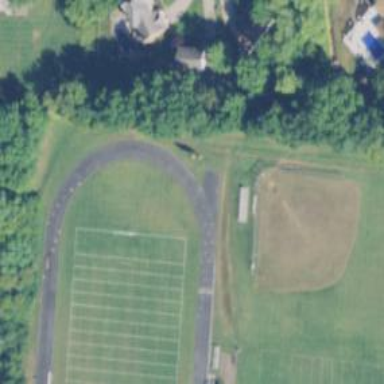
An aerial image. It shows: Athletics track located in leisure land area.